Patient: sex M, age 51
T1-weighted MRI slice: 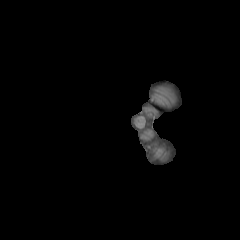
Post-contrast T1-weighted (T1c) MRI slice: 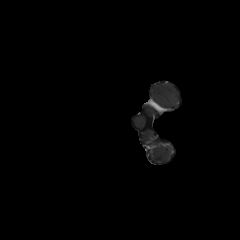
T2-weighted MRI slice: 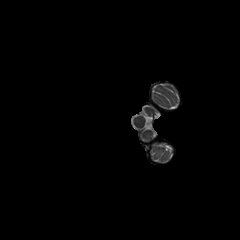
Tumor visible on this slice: no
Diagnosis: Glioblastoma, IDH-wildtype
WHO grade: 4